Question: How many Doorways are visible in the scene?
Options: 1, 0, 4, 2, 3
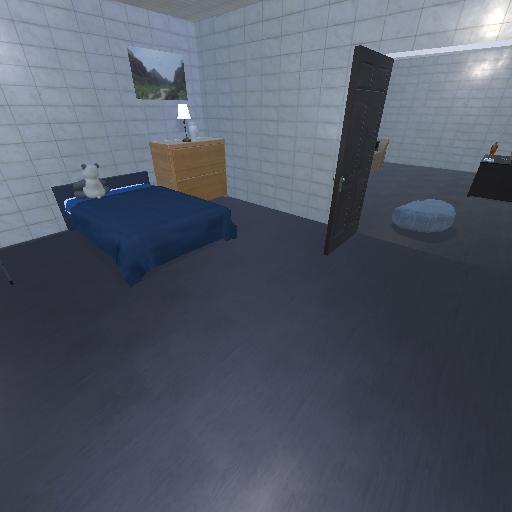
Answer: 1